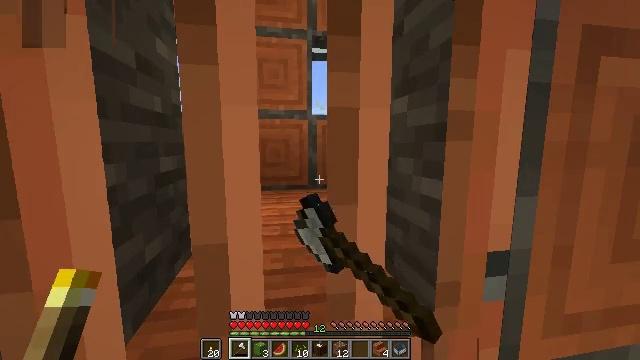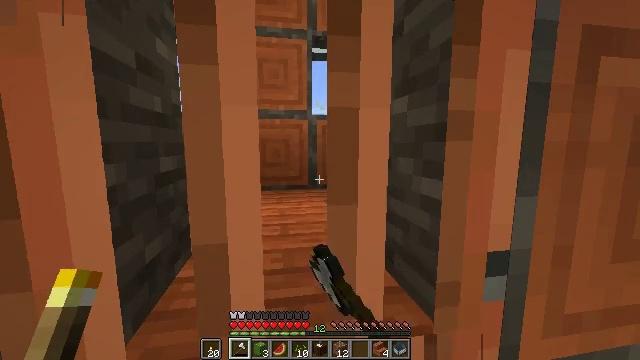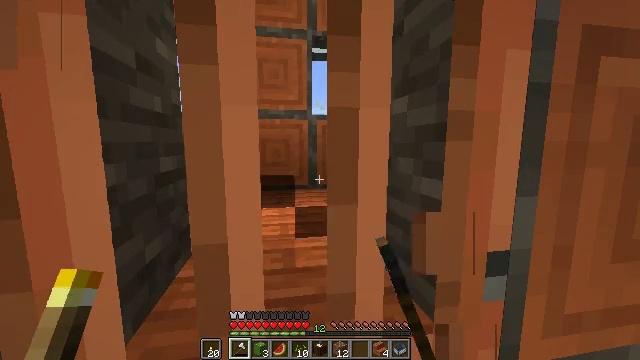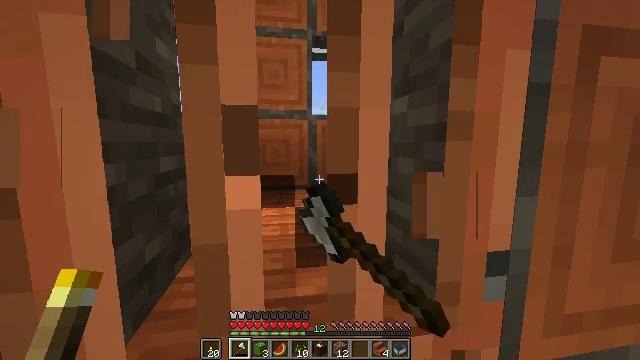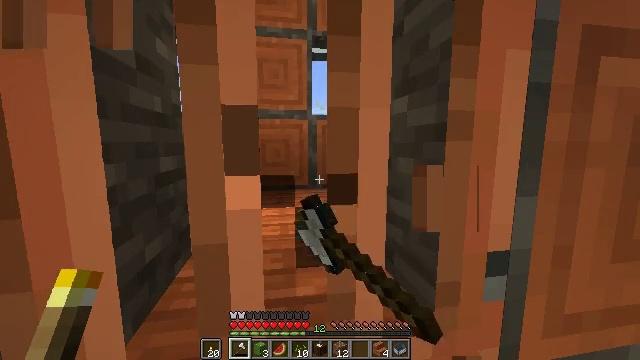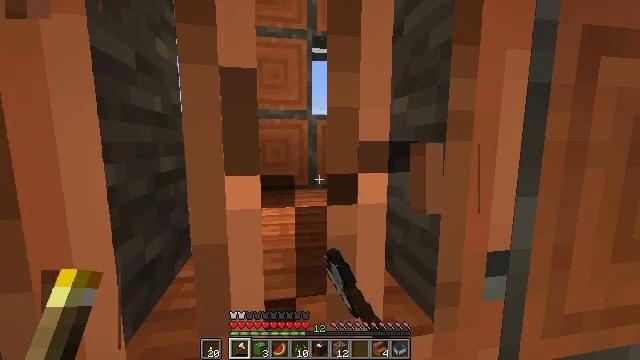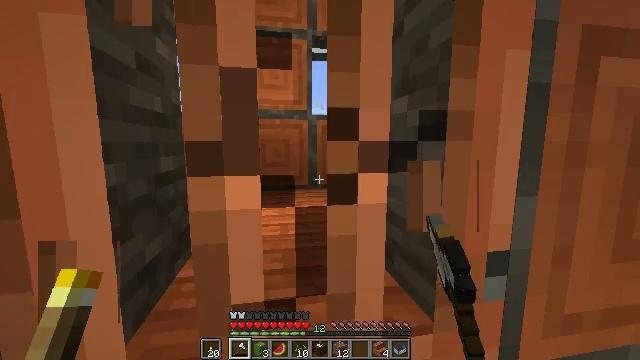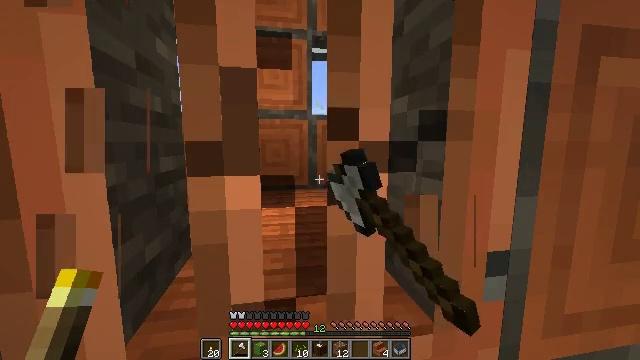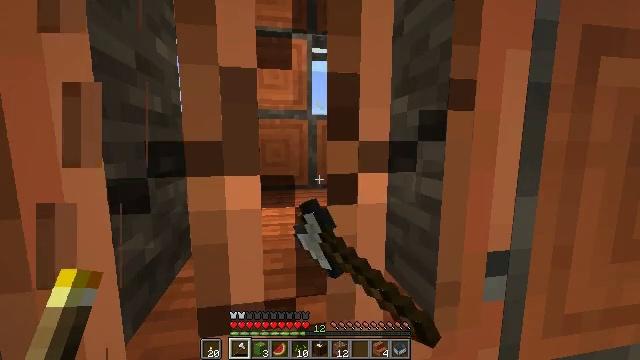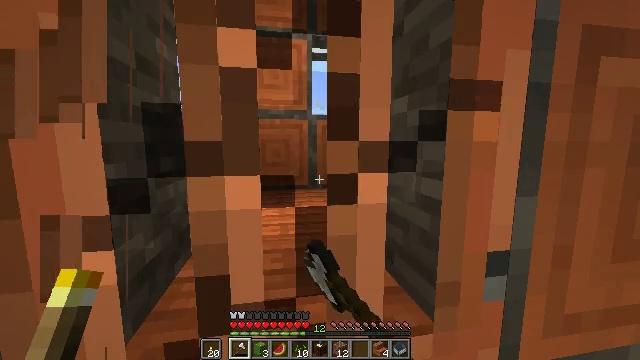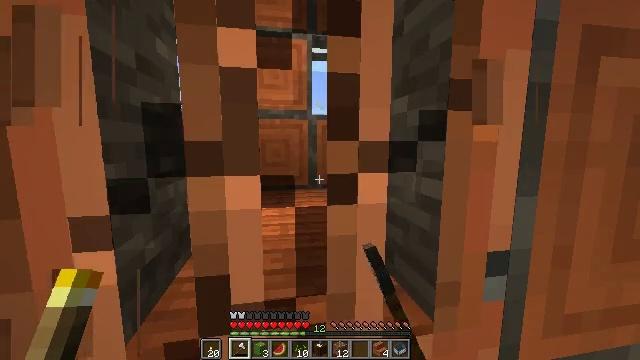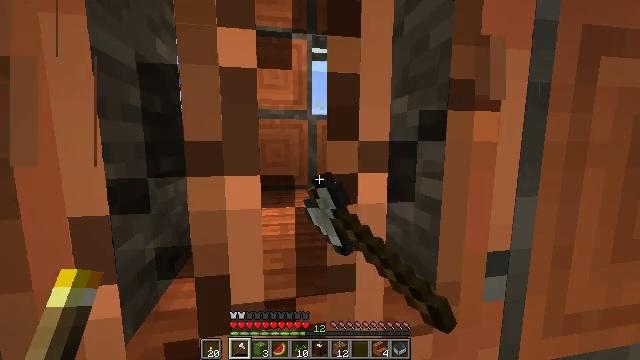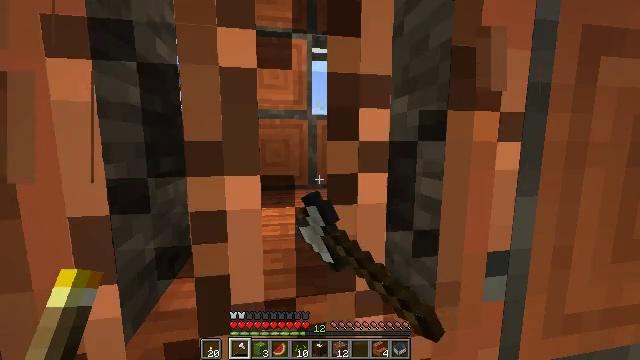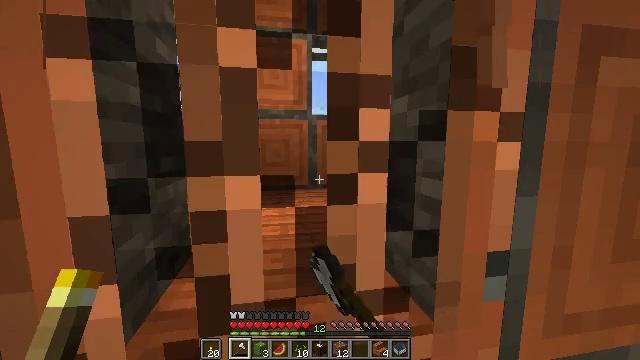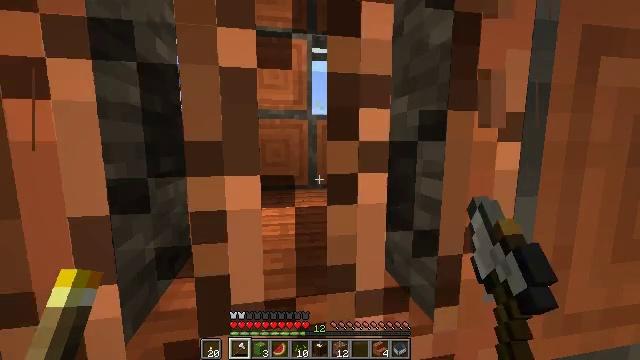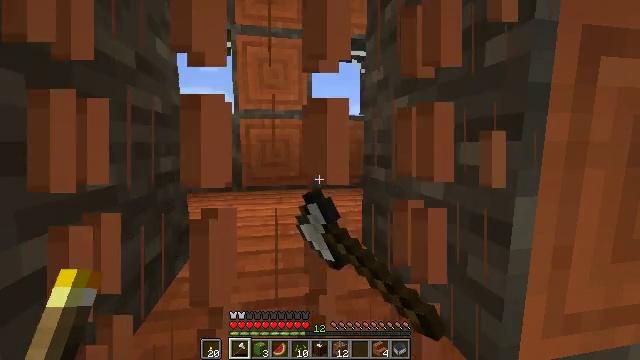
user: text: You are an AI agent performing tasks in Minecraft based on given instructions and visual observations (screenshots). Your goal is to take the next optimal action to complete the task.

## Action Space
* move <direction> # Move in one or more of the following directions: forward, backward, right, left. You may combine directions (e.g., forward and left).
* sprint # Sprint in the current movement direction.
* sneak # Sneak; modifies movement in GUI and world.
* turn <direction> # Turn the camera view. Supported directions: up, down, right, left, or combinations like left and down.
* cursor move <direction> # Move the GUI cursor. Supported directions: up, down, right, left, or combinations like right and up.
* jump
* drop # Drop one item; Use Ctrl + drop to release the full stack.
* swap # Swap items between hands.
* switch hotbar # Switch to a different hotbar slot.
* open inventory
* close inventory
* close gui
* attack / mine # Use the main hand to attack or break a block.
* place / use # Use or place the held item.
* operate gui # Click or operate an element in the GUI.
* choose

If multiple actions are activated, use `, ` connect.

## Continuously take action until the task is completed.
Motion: motion action
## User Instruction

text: Collect the acacia door for reuse.
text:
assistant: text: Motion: attack / mine
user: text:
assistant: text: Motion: attack / mine
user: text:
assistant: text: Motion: attack / mine
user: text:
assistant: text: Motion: attack / mine
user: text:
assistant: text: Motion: attack / mine
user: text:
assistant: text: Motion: attack / mine
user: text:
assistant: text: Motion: attack / mine
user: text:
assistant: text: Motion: attack / mine
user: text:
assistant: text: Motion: attack / mine
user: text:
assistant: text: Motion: attack / mine
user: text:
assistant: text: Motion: attack / mine
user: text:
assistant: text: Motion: attack / mine
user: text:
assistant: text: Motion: attack / mine
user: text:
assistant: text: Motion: attack / mine
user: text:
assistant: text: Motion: attack / mine
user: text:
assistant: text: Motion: attack / mine
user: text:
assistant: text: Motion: no_op
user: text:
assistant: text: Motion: no_op
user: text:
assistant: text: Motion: no_op
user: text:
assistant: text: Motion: no_op